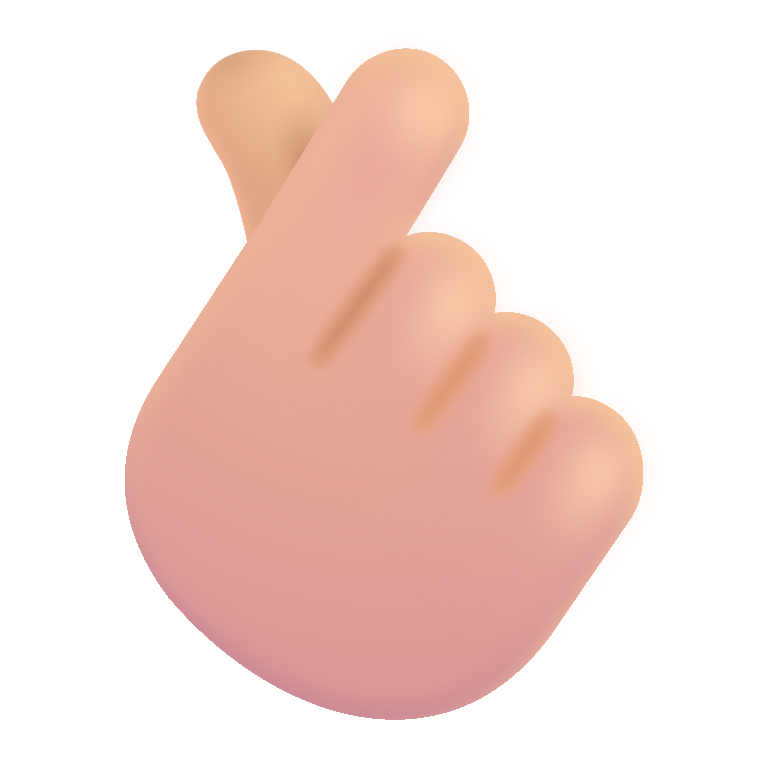
hand with index finger and thumb crossed color  light